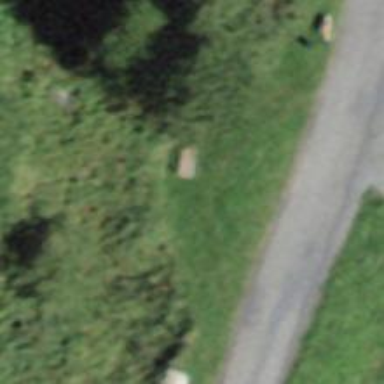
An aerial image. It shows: Bench for seating.